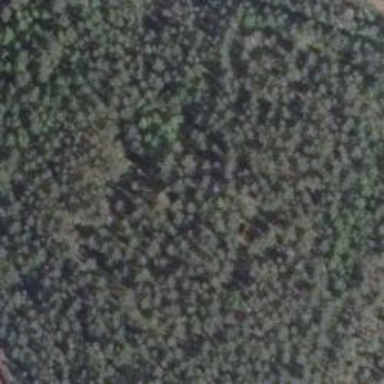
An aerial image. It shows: Woodland with needle-leaved trees.